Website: home-depot
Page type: address-validator
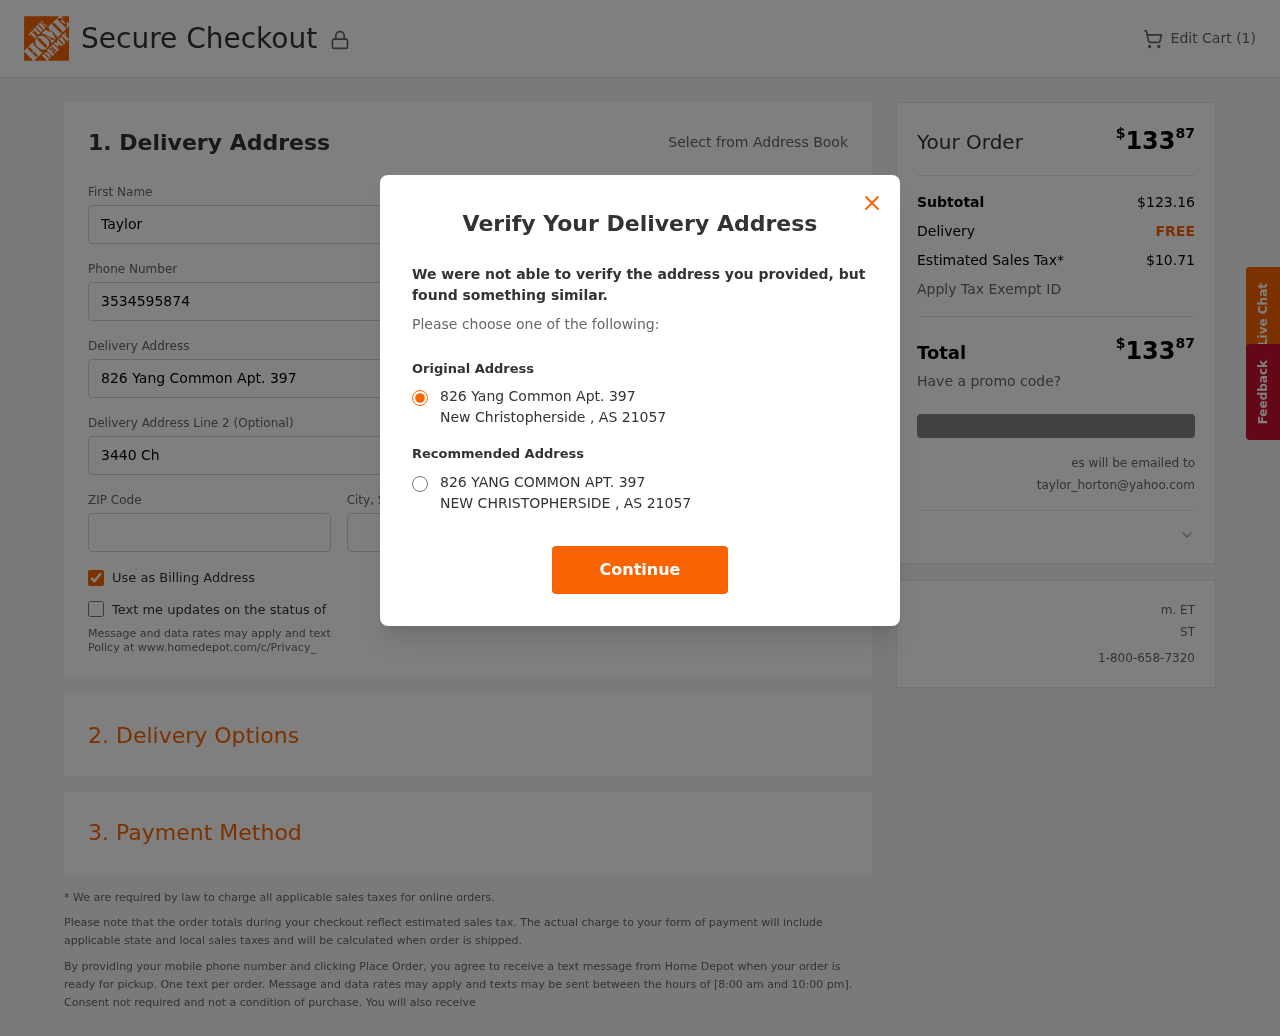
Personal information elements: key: PII_CITY
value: New Christopherside
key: PII_EMAIL
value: taylor_horton@yahoo.com
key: PII_POSTCODE
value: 21057
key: PII_STATE_ABBR
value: AS
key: PII_STREET
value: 826 Yang Common Apt. 397
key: PII_FIRSTNAME
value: Taylor
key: PII_LASTNAME
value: Horton
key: PII_PHONE
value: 3534595874
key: PII_STREET2
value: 3440 Christopher Common
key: PII_CITY_STATE
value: New Christopherside, AS
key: PII_STREET_ALT
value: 826 YANG COMMON APT. 397
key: PII_CITY_ALT
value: NEW CHRISTOPHERSIDE
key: PII_STATE
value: AS
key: PII_POSTCODE_FULL
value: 21057
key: PII_POSTCODE_NUMERIC
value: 21057
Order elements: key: ORDER_NUM_ITEMS
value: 1
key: ORDER_TOTAL
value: $13387
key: ORDER_SUBTOTAL
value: $123.16
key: ORDER_SHIPPING_COST
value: FREE
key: ORDER_TAX
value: $10.71